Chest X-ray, PA view. Patient: 79 years old, sex F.
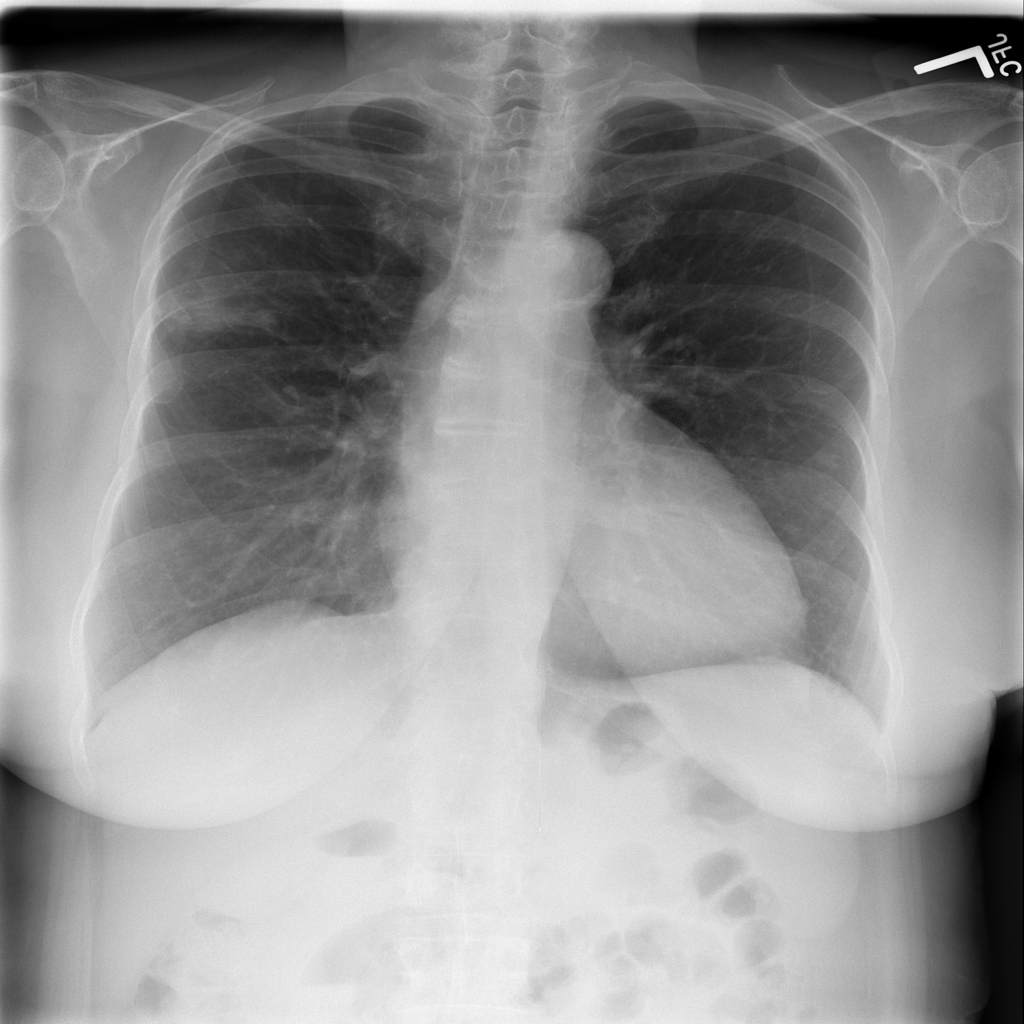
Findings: Infiltration, Mass, Nodule